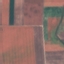
Land use / land cover: AnnualCrop